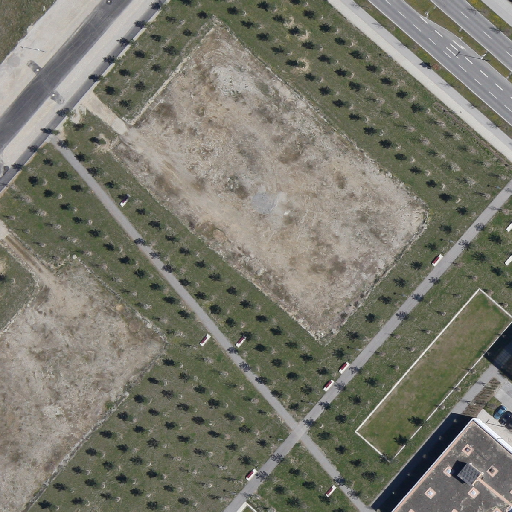
Referring expression: light-duty vehicle in the parking area